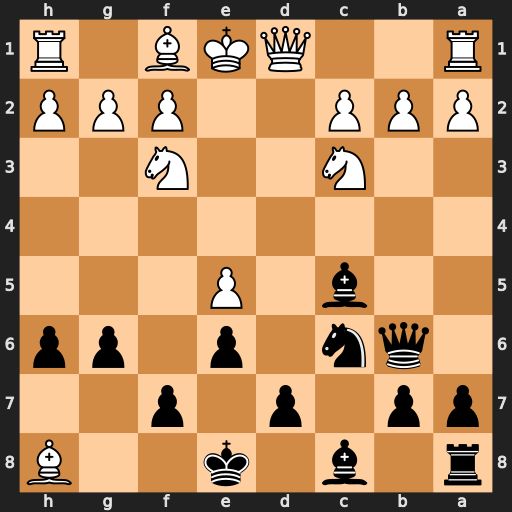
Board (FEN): r1b1k2B/pp1p1p2/1qn1p1pp/2b1P3/8/2N2N2/PPP2PPP/R2QKB1R
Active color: b
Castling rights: KQq
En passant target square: -
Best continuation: Bxf2+ Kd2 Qe3#